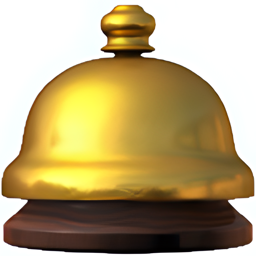
Name: bellhop bell
Emoji: 🛎
Group: Travel & Places
Sub-group: hotel